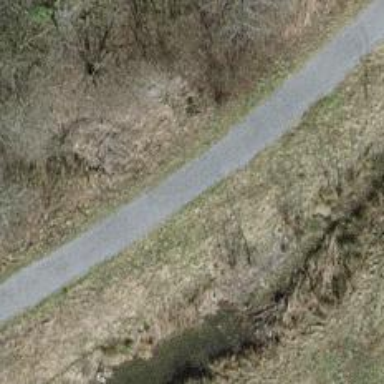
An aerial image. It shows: Gravel path.